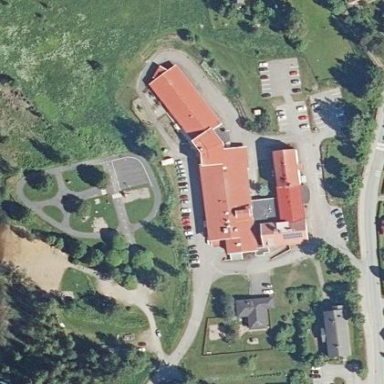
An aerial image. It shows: Hospital providing healthcare services.